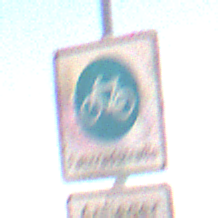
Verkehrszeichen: BeginnFahrradstrasse
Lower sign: PersonengruppenFrei1
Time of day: Midday
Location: Outdoor (Nature)
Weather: Clear
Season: NotSpecified
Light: Natural